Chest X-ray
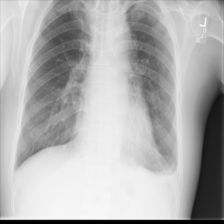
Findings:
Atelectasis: negative
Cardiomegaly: negative
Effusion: positive
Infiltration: negative
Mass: negative
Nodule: negative
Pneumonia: negative
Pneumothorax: negative
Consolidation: negative
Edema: negative
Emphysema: negative
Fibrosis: negative
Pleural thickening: negative
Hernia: negative